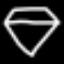
Label: diamond